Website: walmart
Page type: billing-address
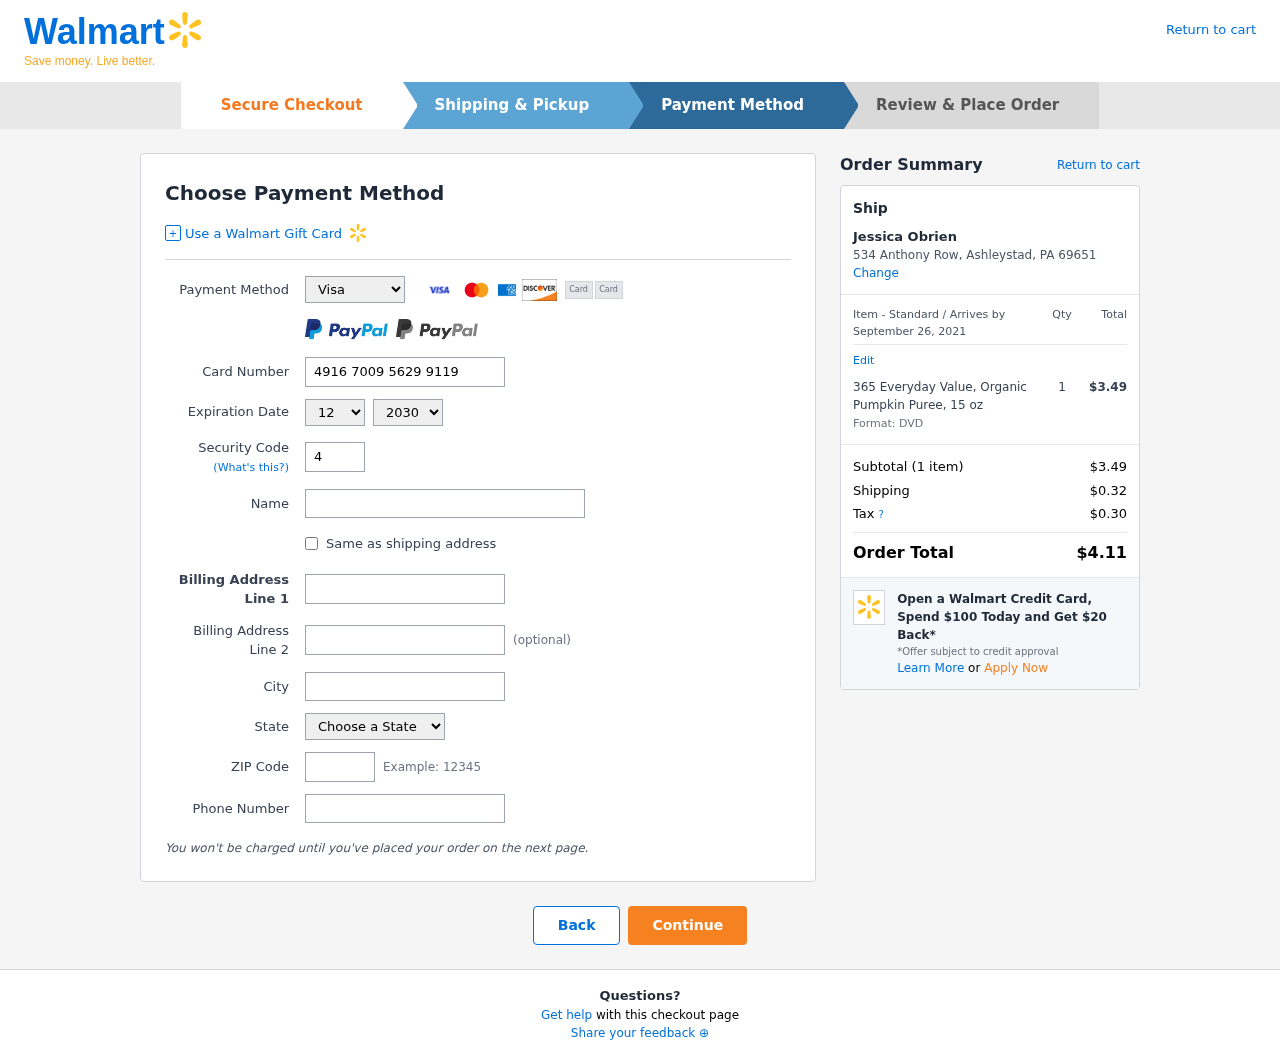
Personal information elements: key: PII_CARD_CVV
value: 481
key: PII_CARD_EXPIRY_MONTH
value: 12
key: PII_CARD_EXPIRY_YEAR
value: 30
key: PII_CARD_NUMBER
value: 4916 7009 5629 9119
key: PII_CARD_TYPE
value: Visa
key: PII_CITY
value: Ashleystad
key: PII_CITY_STATE_ZIP
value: Ashleystad, PA 69651
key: PII_FULLNAME
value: Jessica Obrien
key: PII_PHONE
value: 4058073140
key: PII_POSTCODE
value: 69651
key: PII_STATE
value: Pennsylvania
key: PII_STREET
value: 534 Anthony Row
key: PII_STREET2
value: Suite 384
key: PII_FULLNAME2
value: Jessica Obrien
Product elements: key: PRODUCT1_NAME
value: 365 Everyday Value, Organic Pumpkin Puree, 15 oz
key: PRODUCT1_PRICE
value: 3.49
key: PRODUCT1_QUANTITY
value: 1
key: PRODUCT1_DESC
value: Format: DVD
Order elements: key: ORDER_DELIVERY_DATE
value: September 26, 2021
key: ORDER_NUM_ITEMS
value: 1
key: ORDER_SUBTOTAL
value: $3.49
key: ORDER_SHIPPING_COST
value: $0.32
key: ORDER_TAX
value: $0.30
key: ORDER_TOTAL
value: $4.11